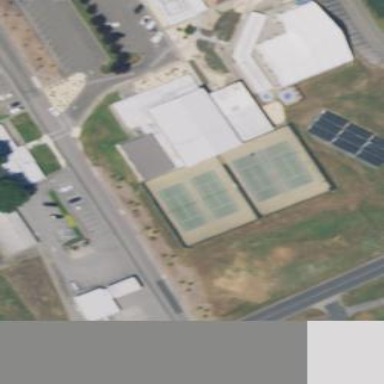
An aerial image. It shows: Tennis court on pitch designated for leisure land.